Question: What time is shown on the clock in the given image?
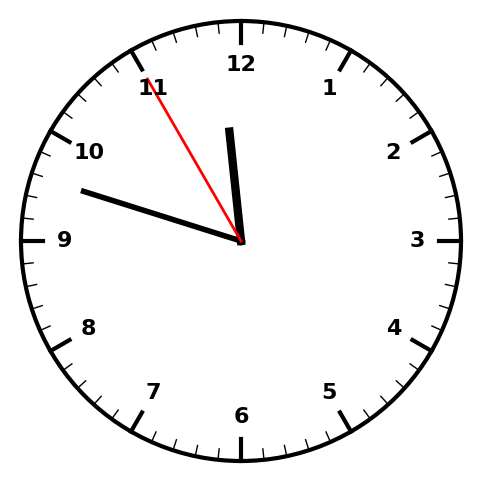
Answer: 11:47:55